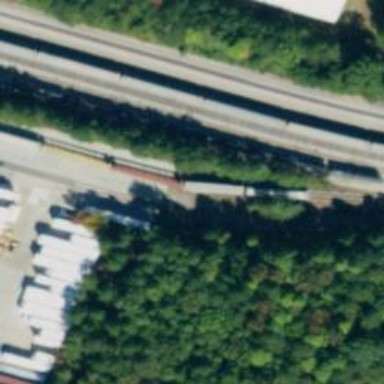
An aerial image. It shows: Railway yard specialized in freight services for automobiles and fuel.